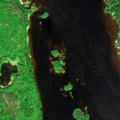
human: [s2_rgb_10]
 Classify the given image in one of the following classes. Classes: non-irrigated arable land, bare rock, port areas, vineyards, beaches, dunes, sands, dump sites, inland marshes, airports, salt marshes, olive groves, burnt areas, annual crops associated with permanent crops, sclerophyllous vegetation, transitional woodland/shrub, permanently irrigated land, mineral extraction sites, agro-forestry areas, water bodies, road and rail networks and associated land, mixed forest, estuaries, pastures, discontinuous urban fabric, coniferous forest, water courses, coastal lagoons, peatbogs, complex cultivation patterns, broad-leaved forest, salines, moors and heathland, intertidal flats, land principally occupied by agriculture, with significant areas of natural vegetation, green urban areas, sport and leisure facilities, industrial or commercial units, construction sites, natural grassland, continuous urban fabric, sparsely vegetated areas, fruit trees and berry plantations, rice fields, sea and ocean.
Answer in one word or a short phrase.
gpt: broad-leaved forest, mixed forest, water bodies